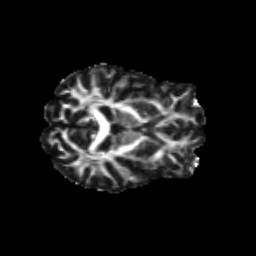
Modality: FA
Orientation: axial
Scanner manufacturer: siemens
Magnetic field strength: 3 T
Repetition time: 9.2 s
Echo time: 0.084 s